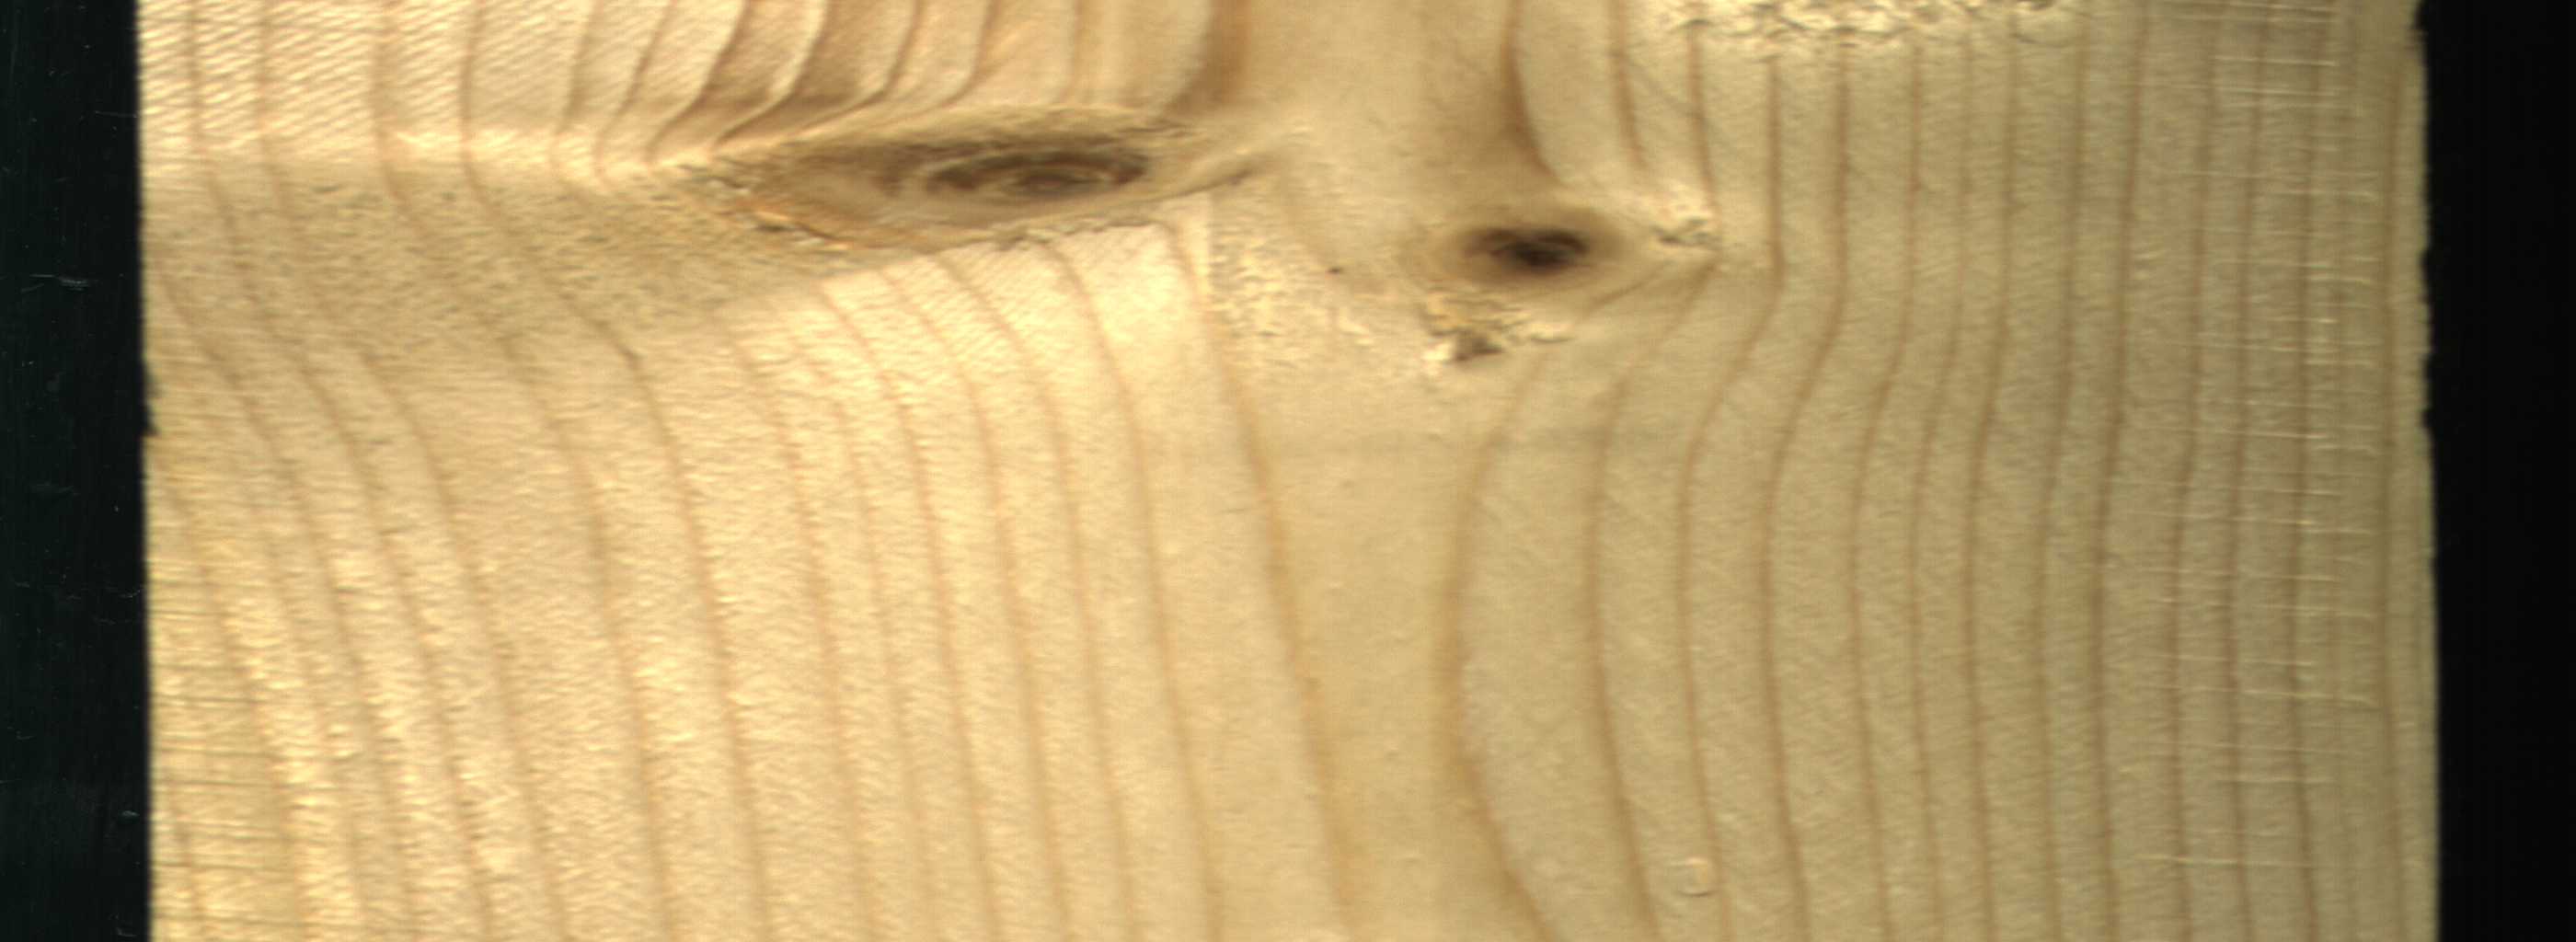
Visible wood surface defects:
Dead_Knot
Live_Knot